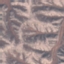
Land use / land cover class: HerbaceousVegetation